Question: I'm designing a similar interface to MathStep pictured below but my main activity already extends
'''
public class MainActivity extends Activity implements TextWatcher
'''
and Java doesn't have multiple inheritance.

In this program, you can ViewPager between Basic, functions and extra tabs. My program is not using tabs but I am swiping between fragments of buttons in a RelativeView.
How do I have part of my screen as a ViewPager, if I'm already extending Activity? Do I need to have a separate java file? How do I link the fragments that will contain the button sets back to the original activity?
I have been working on this with a friend for, I'm not kidding, 8 hours before we resorted to asking a question here. I have looked at <URL> post and they were very helpful in understanding how ViewPager and Fragments work, but in all the examples they reference full paged ViewPagers, every time we attempted to create this scenario, something either wouldn't compile, or we weren't linking our XML correctly and code wasn't running... I've searched extensively for this answer and I hope I'm not the only one who has struggled with this so others can learn.
I'll admit, part of the confusion has been the learning curve but that's why I'm doing this, to learn.
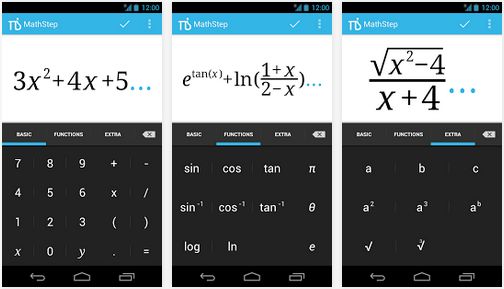
Answer: > How do I have part of my screen as a ViewPager, if I'm already extending Activity? Do I need to have a separate java file? How do I link the fragments that will contain the button sets back to the original activity?
All Fragments have a reference to the Activity via the getActivity() method, but you should only use it if you really need a handle to the context.
Inheritance is not required in any way whatsoever (technicality: other than for your activity, fragment, and FragmentPagerAdapter which must inherit from their respective parent classes...). The ViewPager itself can be included in the view heirarchy by referencing it from XML. The different fragments are displayed in the ViewPager by a FragmentPagerAdapter that you will have to implement yourself, this should be a separate class. If you want, it can be an inner static class, but, do not use an inner class. Keeping the scope organized by forcing dependencies to be passed through constructors will keep your code clean.
You should start by reading the ViewPager/Fragment related documentation on d.android.com. There is example code for these things and once you understand them individually everything will come together.